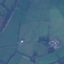
Land use / land cover: Pasture